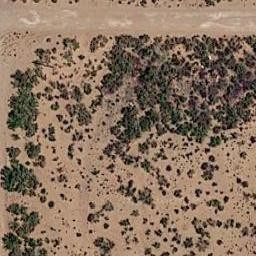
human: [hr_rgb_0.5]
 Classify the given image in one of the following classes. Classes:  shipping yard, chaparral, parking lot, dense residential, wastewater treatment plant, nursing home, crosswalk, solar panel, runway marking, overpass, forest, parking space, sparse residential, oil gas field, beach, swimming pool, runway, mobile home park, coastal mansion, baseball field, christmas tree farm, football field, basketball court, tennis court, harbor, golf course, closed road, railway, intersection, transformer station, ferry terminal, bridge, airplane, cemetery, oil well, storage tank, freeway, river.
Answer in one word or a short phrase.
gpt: chaparral